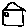
Label: house